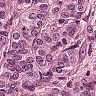
Metastatic tissue present: yes